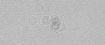
Label: camera_spot